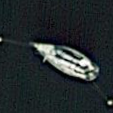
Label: Civil_yacht